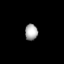
Tissue: lung
Cell type: Endothelial cells
Senescence score: 0.5636
Nuclear area (px): 199
Mean DAPI intensity: 169.593